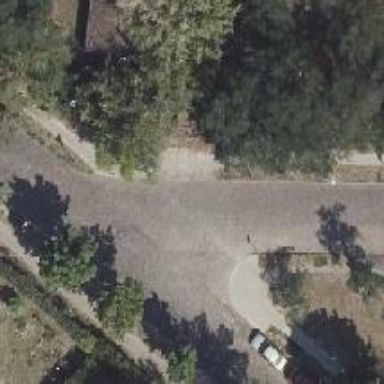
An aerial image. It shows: Residential road with sidewalks on both sides. The sidewalks have surface made of sett.